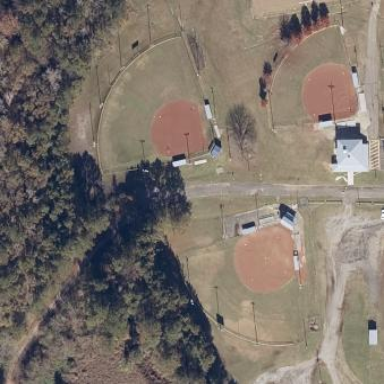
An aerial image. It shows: Baseball pitch for leisure land activities.